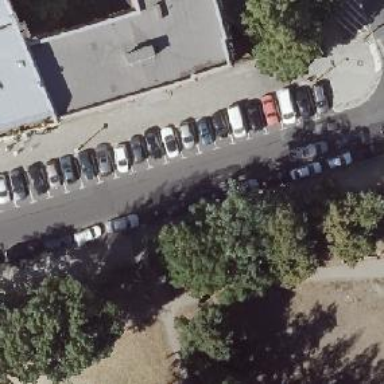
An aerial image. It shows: Residential road with asphalt surface. There is designated bicycle lane and parallel parking available on both sides.